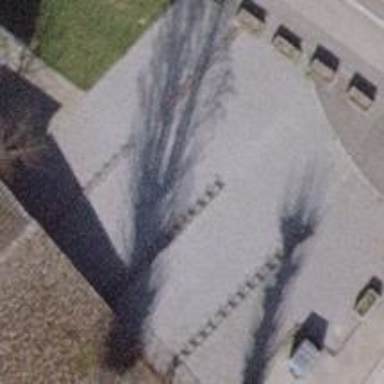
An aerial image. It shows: Bicycle parking area with rack.